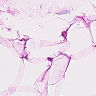
Metastatic tissue present: no